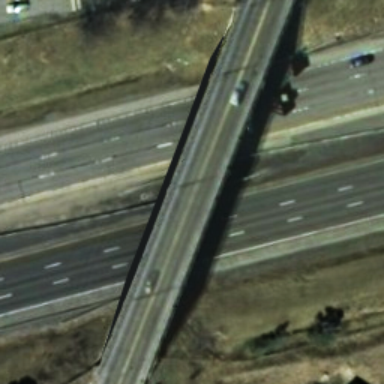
An overpass with a road go across another two roads diagonally .